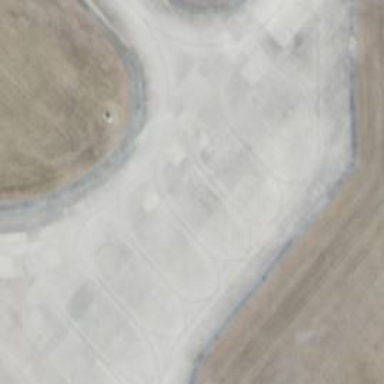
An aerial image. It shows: Asphalt taxiway in the airport.